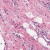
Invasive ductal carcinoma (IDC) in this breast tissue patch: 0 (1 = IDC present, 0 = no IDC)